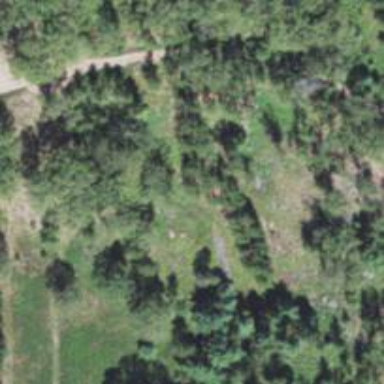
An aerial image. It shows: Disc golf course designed for leisure and sport.